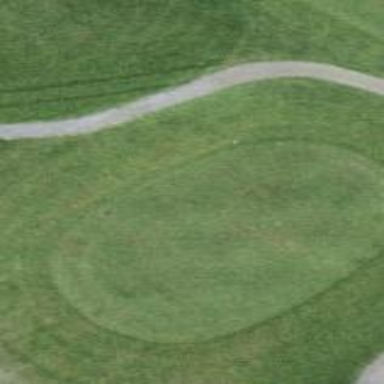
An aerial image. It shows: Golf tee.